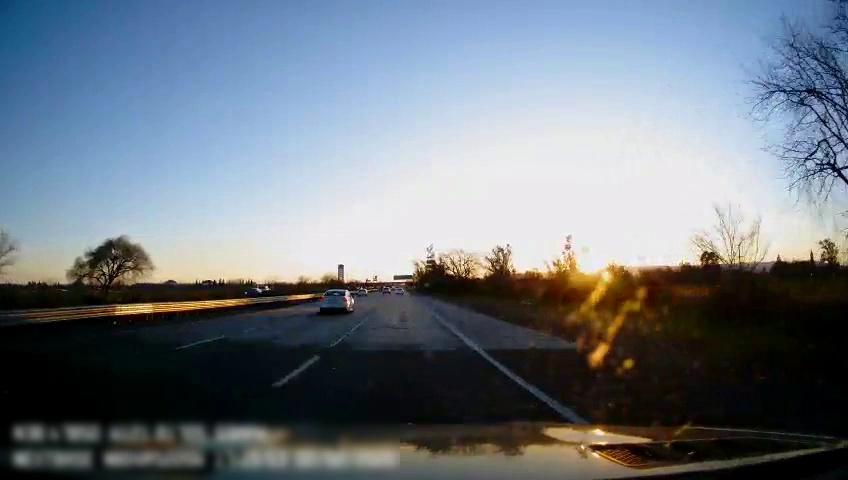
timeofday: Day
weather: Sunny
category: Drivable Space
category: Vehicles | Car
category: Vehicles | SUV
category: Lanes | Alternate Lane
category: Lanes | Alternate Lane
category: Lanes | Current Lane
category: Lanes | Alternate Lane
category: Traffic | Signs